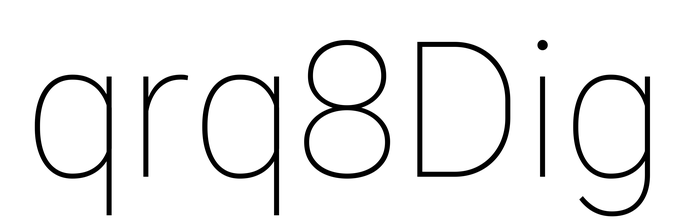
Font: Roboto_Thin